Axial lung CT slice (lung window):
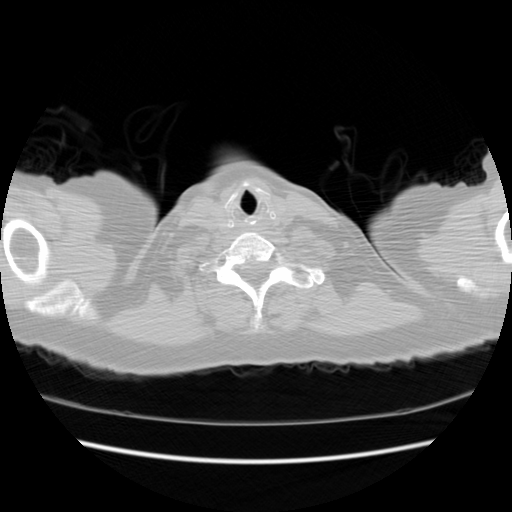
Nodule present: no